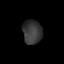
Tissue: skin
Cell type: Epithelial cells
Senescence score: 0.265
Nuclear area (px): 454
Mean DAPI intensity: 55.681